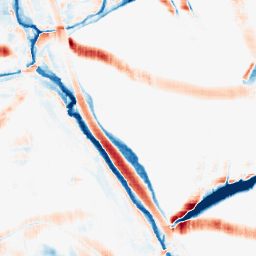
Category: morphological
Decomposition family: morphological_square
Decomposition parameters: operation: average
size: 20
Upsampling method: sinc_blackman
Upsampling parameters: scale: 8
kernel_size: 16
Upsampling scale: 8